Aerial crown-view tile of a tropical tree (Barro Colorado Island, Panama), acquired 20250818:
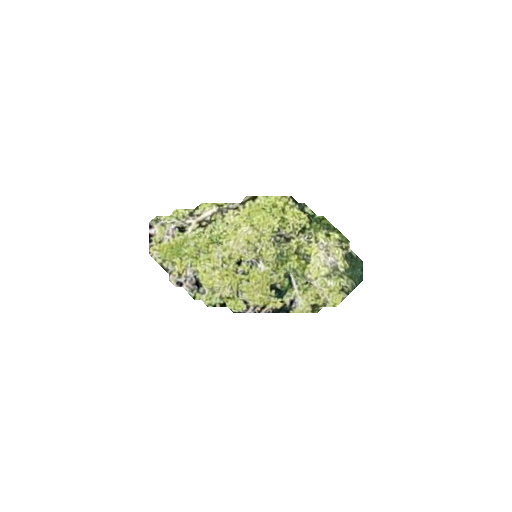
Species: Beilschmiedia tovarensis
GBIF accepted scientific name: Beilschmiedia tovarensis
Crown area: 27.328 m²